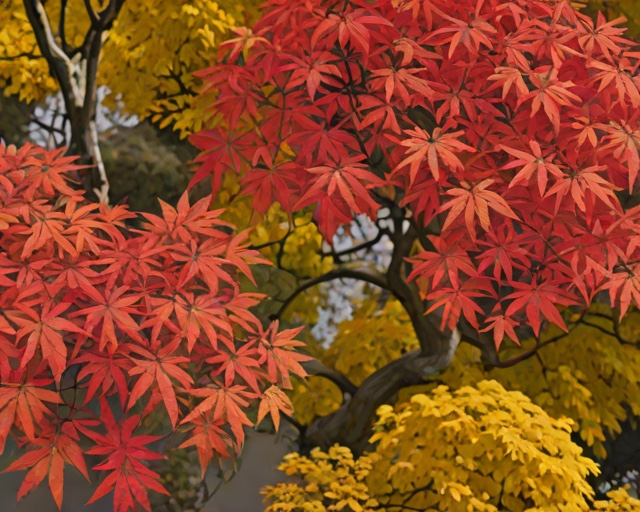
Category: Autumn